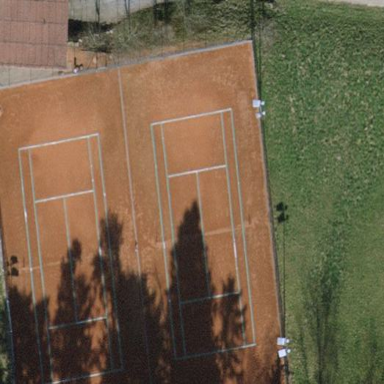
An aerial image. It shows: Tennis court on pitch designated for leisure land.